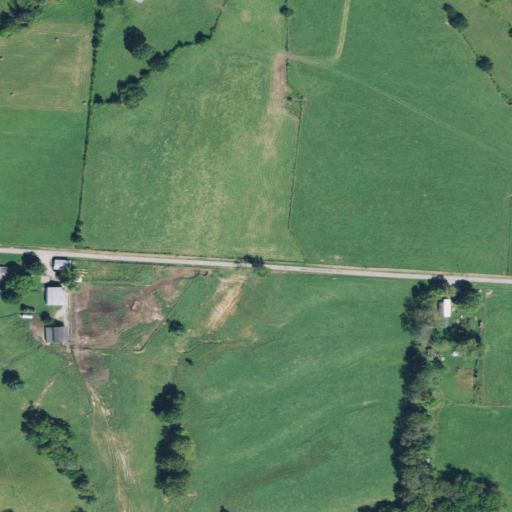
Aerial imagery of ridge(s) in Ohio named Pisgah Ridge containing pasture, open development, deciduous forest, and low intensity development